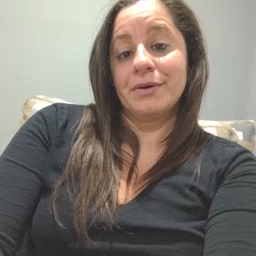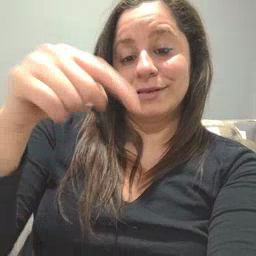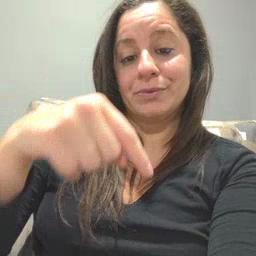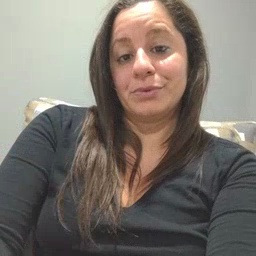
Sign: down